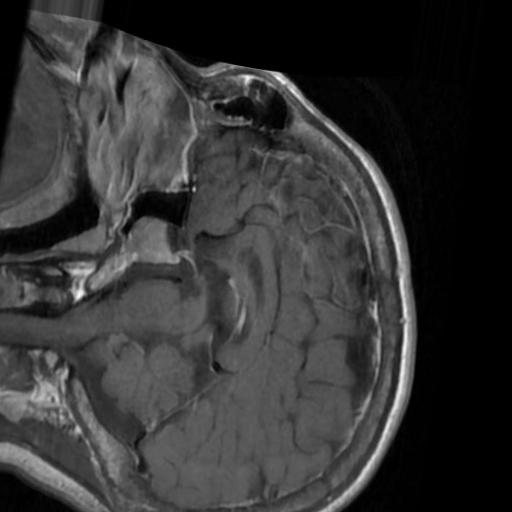
Label: brain_tumor